Interaction volume radius: 5 \u00c5
Interaction volume height: 15 \u00c5
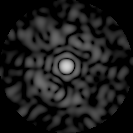
Disorder parameter: 0.8223